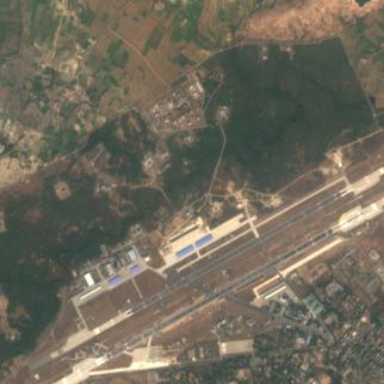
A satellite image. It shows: Military airfield located within aerodrome.